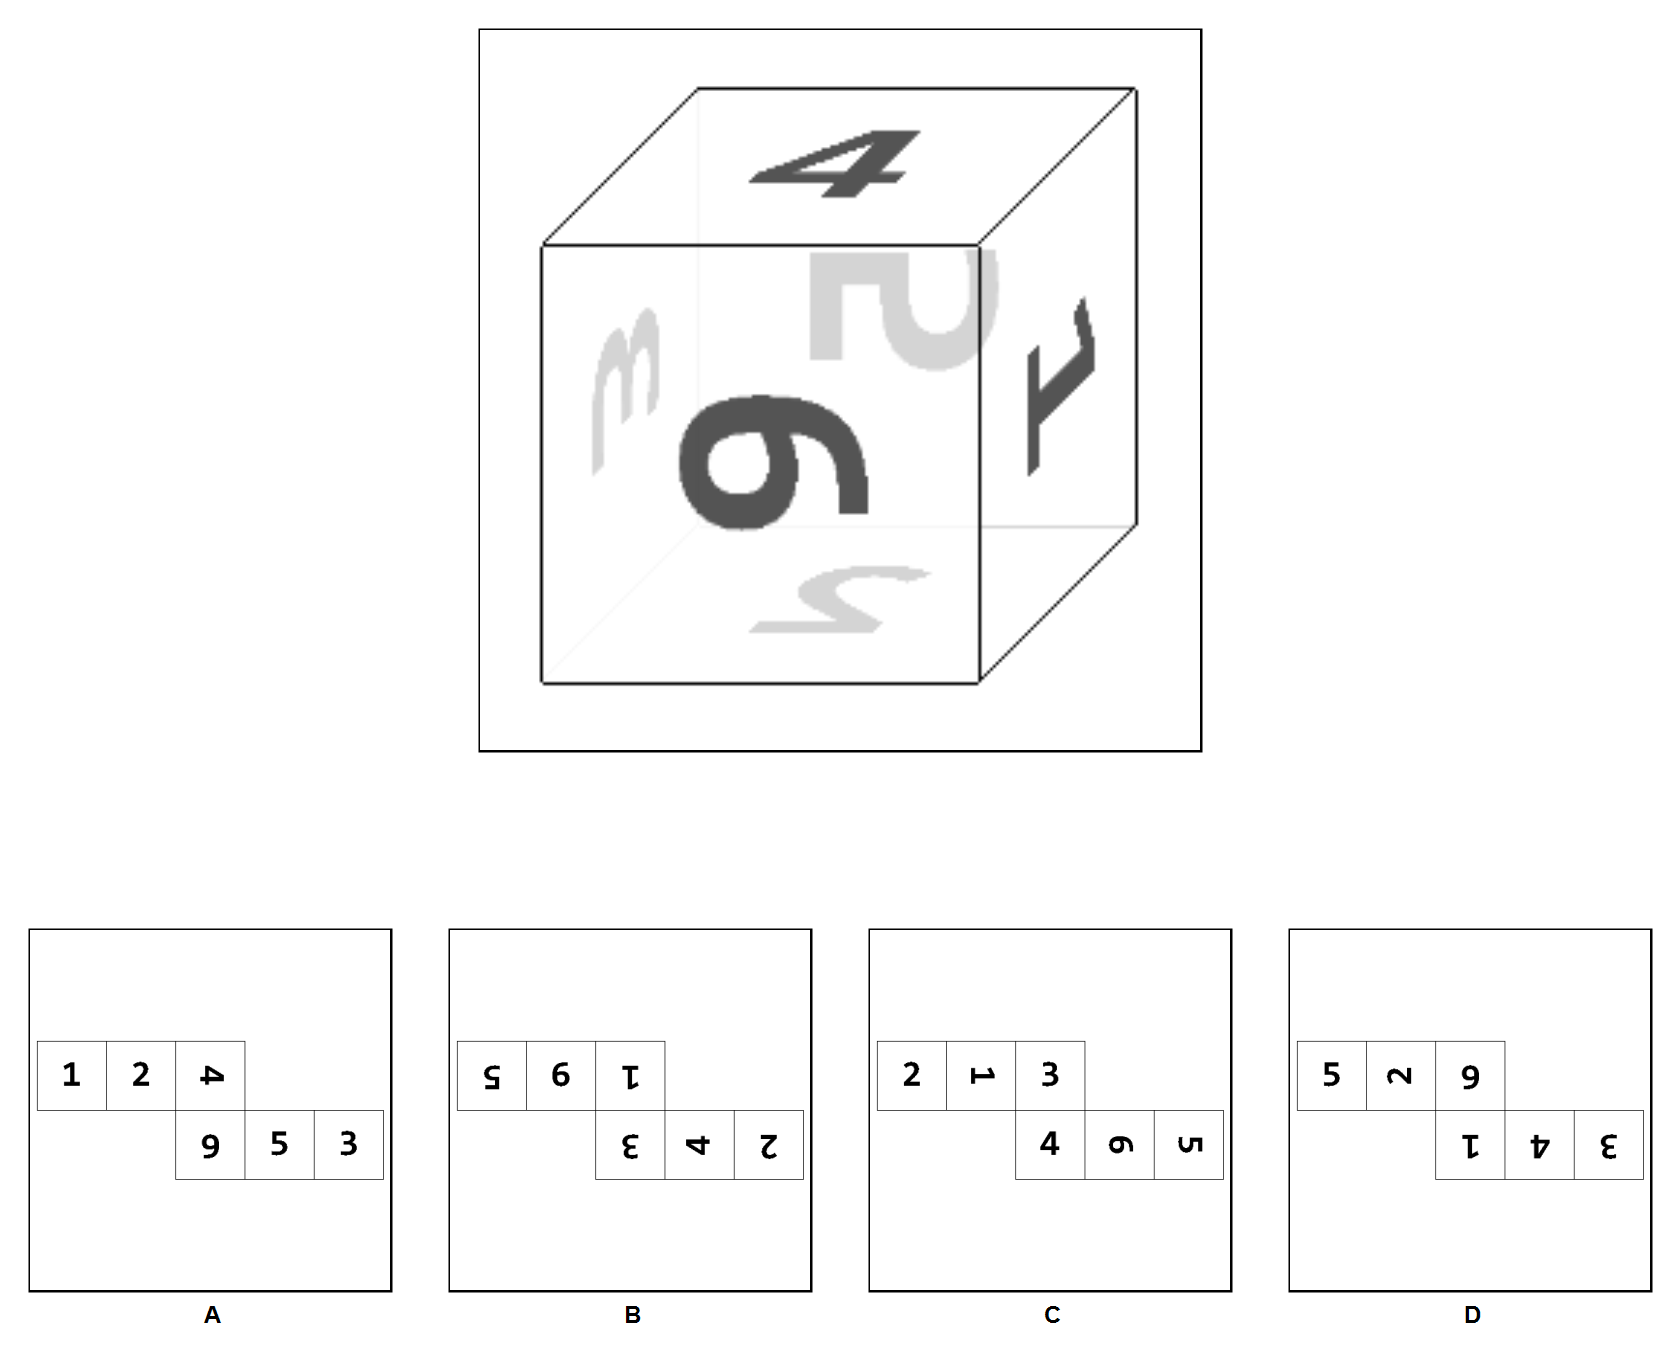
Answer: D